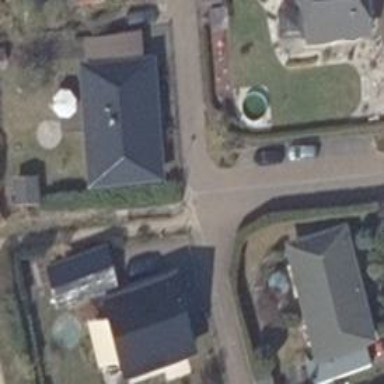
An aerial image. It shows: Living street.